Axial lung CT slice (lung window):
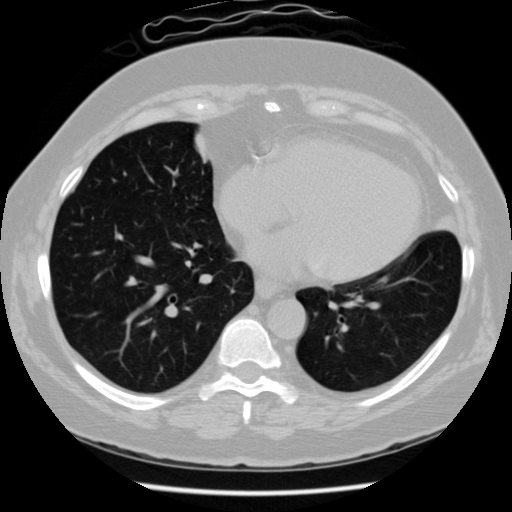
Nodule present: no